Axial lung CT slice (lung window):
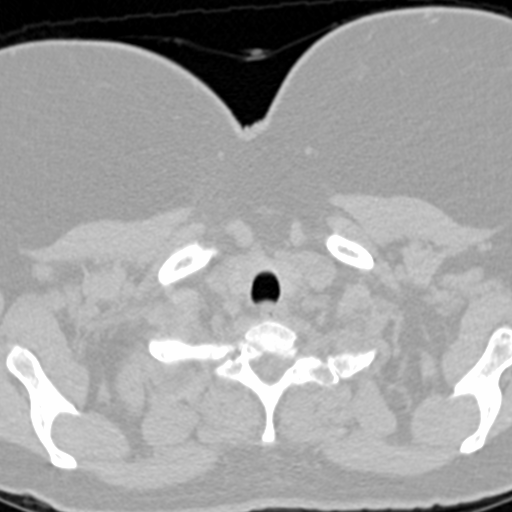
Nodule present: no